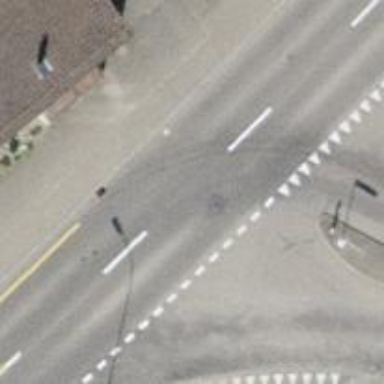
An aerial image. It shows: Tertiary road with asphalt surface and cycle track on the left.